Question: I have an image in matlab. I'm trying to make every 2nd peixel gray. Would anybody know how to do this?

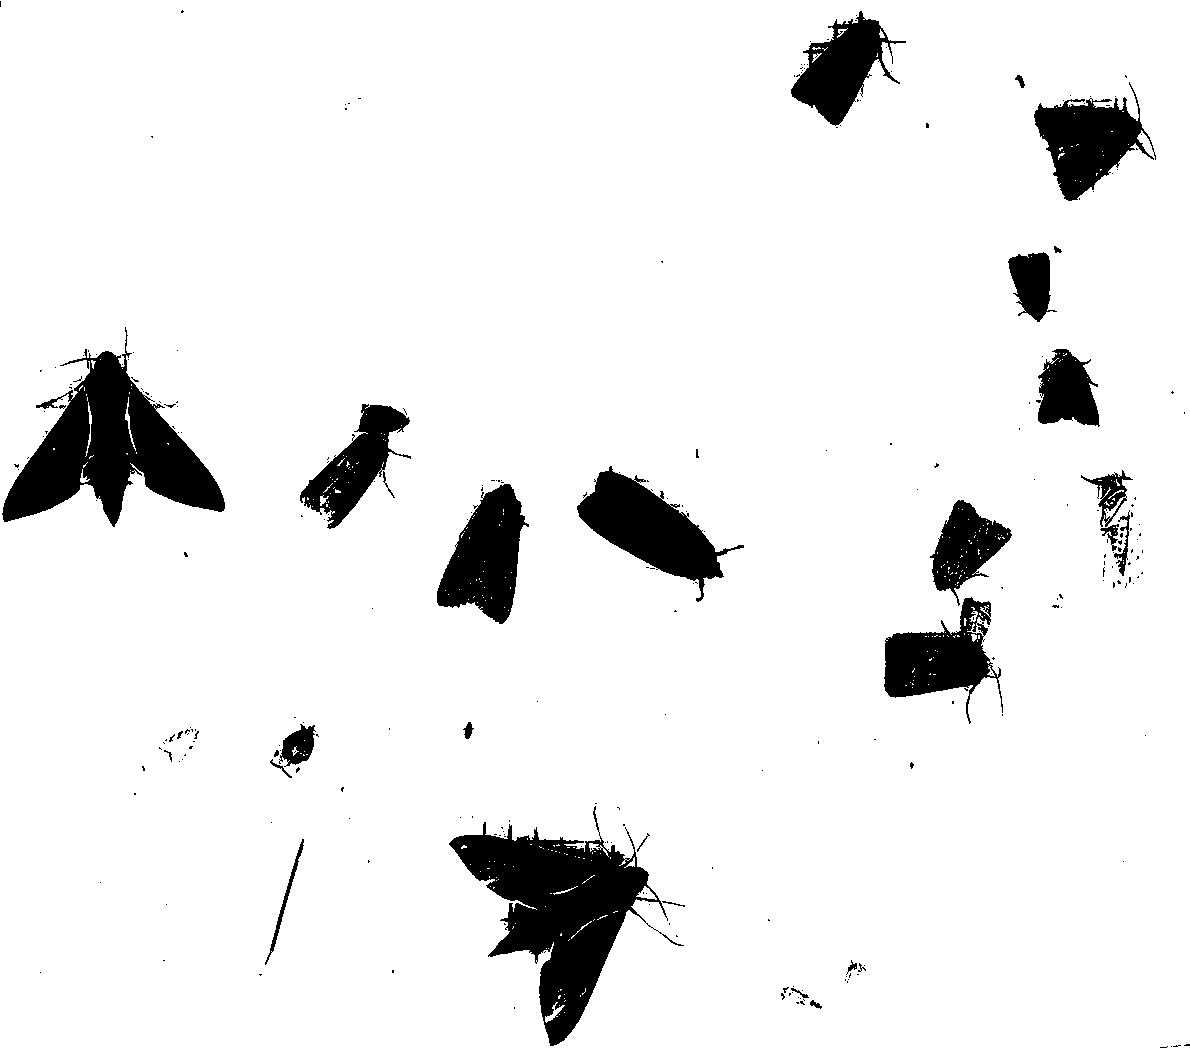
Answer: Probably the easiest way to create the checkboard pattern is to create a rectangular grid (<URL>.
'''
sz = size(rgbImage);
[row, col] = ndgrid(1:sz(1), 1:sz(2));
checkers = logical(mod(row + col, 2));
'''
Another way to create this same logical 'checkers' matrix is to use <URL> which will drastically reduce the memory consumed by the previous operations.
'''
checkers = bsxfun(@(x,y)mod(x + y, 2), 1:size(rgbImage, 1), (1:size(rgbImage, 2)).').';
'''
<URL>
Now we just need to use this logical matrix to index into 'rgbImage' and set the relevant values to gray (128). An easy way to do this is to flatten the first dimensions of 'rgbImage' so we can index into them directly with the logical matrix, 'checkers'.
'''
reshaped_image = reshape(rgbImage, [], 3); % Flatten first two dims
reshaped_image(checkers, :) = 128; % Set all channels to 128
newImage = reshape(reshaped_image, size(rgbImage)); % Shape it back into original
'''
<URL>
If you would like to apply this checkerboard pattern to the white parts of your original 'rgbImage', you can definitely do that. For that you would need to create a logical matrix that indicates where the white pixels are. Then you want to find where the checkerboard pattern is AND ('&') where the pixels are white.
'''
isWhite = all(rgbImage == 255, 3); % White pixels where all channels = 255
tochecker = checkers & isWhite; % Combine with checkerboard
'''
Then apply this pattern the same way.
'''
reshaped_image = reshape(rgbImage, [], 3); % Flatten first two dims
reshaped_image(tochecker, :) = 128; % Set all channels to 128
newImage = reshape(reshaped_image, size(rgbImage)); % Shape it back into original
'''
If we apply this to the image in your post, we get the following
<URL>